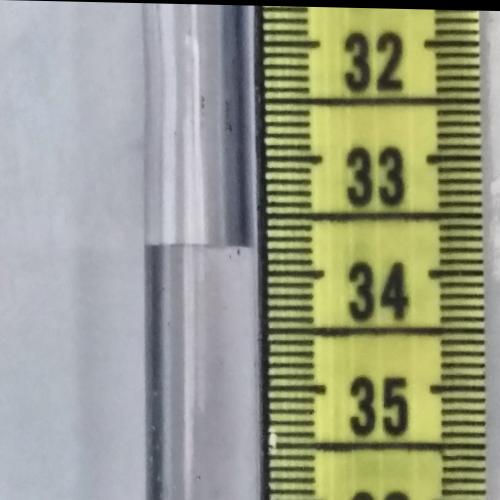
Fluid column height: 33.8 cm